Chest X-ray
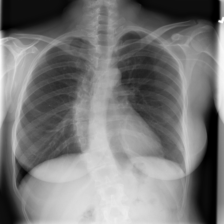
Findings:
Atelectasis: negative
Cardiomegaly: negative
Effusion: negative
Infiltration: negative
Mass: negative
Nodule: negative
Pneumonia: negative
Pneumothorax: negative
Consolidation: negative
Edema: negative
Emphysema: negative
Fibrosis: negative
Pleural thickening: negative
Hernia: negative